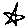
Label: star